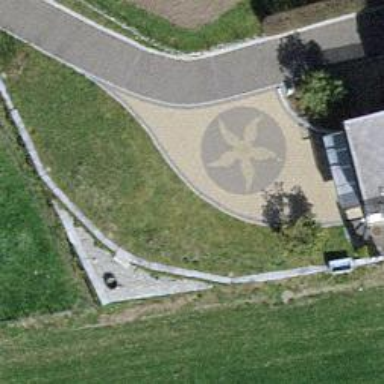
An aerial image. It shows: Driveway leading to service road.